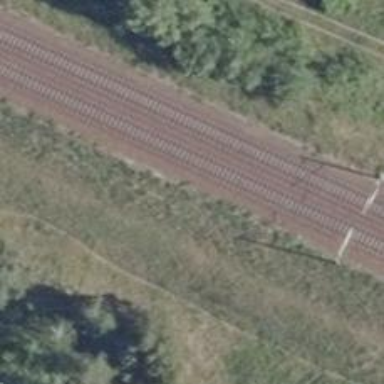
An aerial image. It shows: Railway track with contact line for electrification.